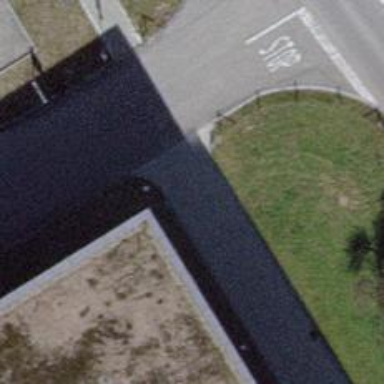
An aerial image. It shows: Footway.